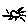
Label: sun